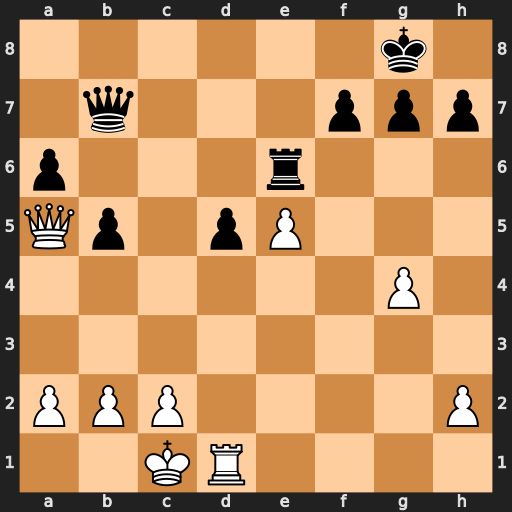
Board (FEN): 6k1/1q3ppp/p3r3/Qp1pP3/6P1/8/PPP4P/2KR4
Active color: w
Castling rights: -
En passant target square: -
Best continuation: Qd8+ Re8 Qxe8#